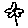
Label: flower